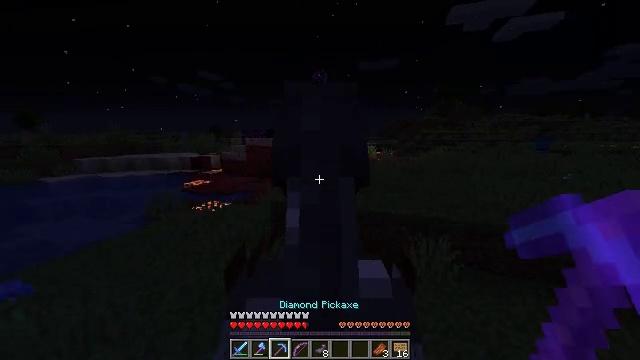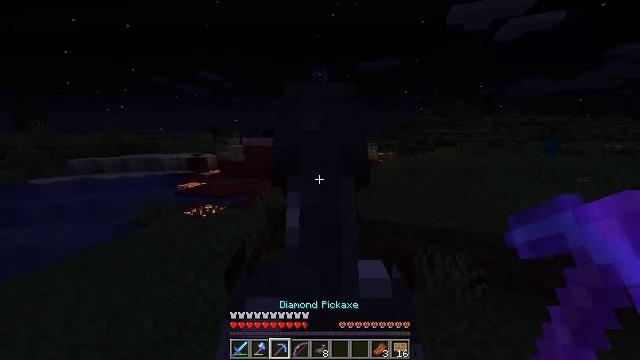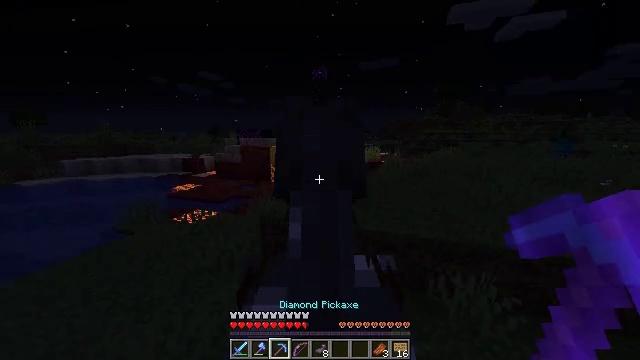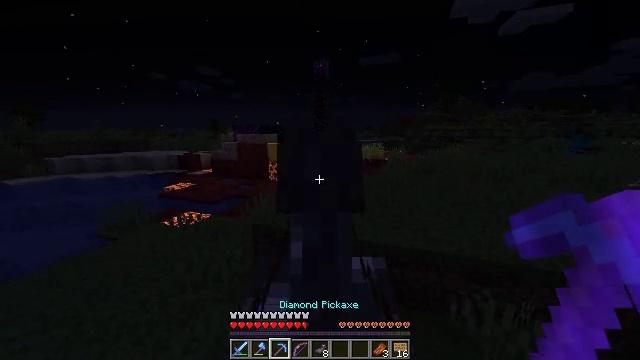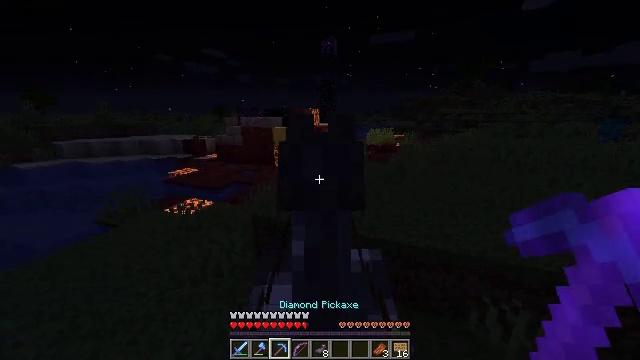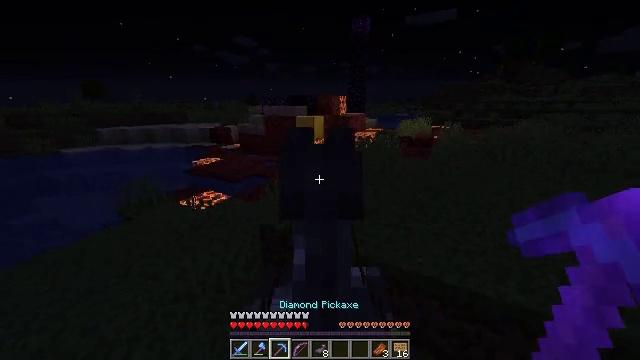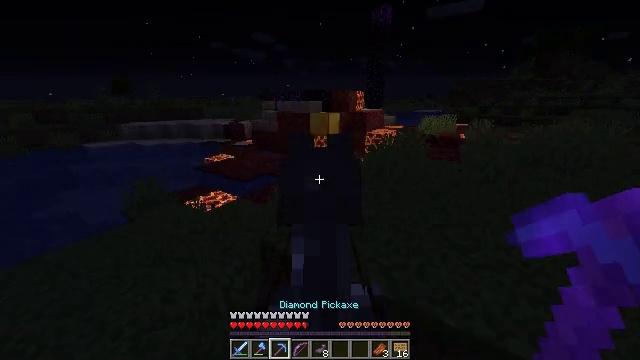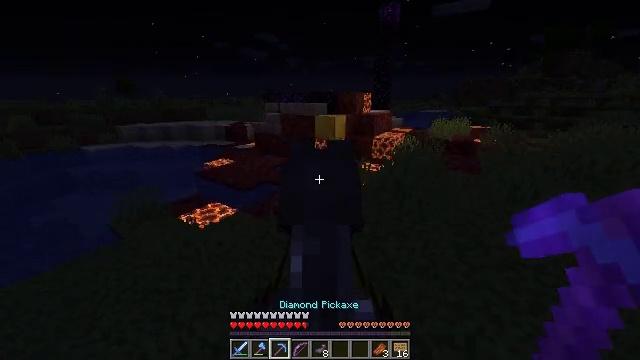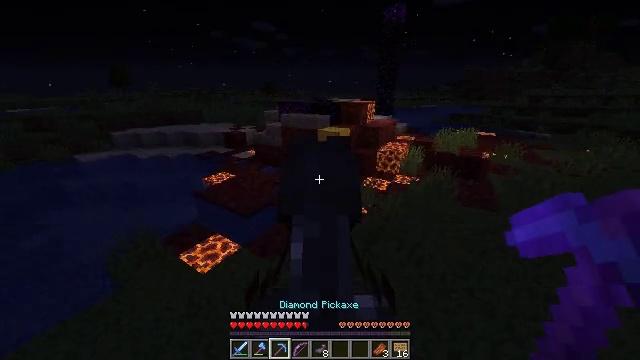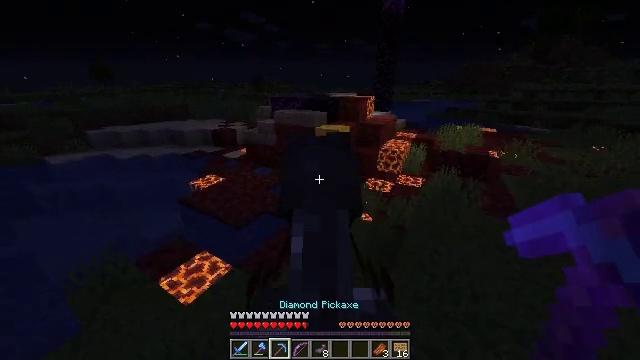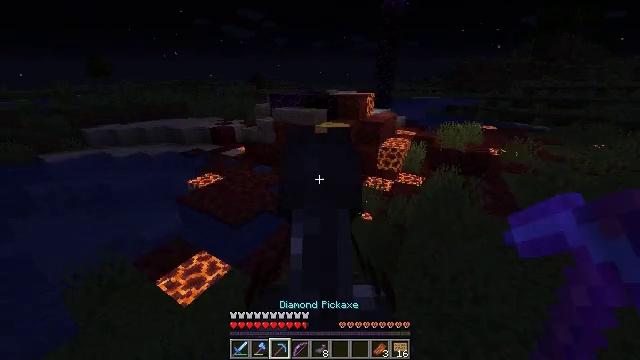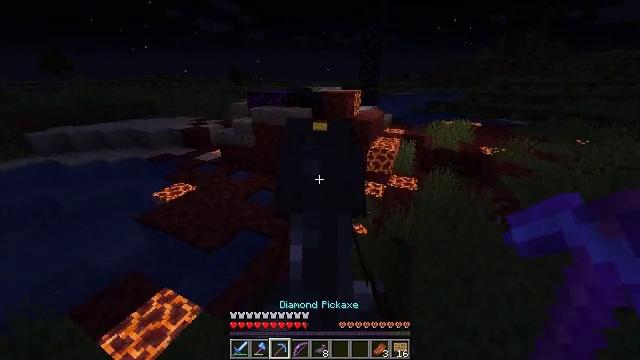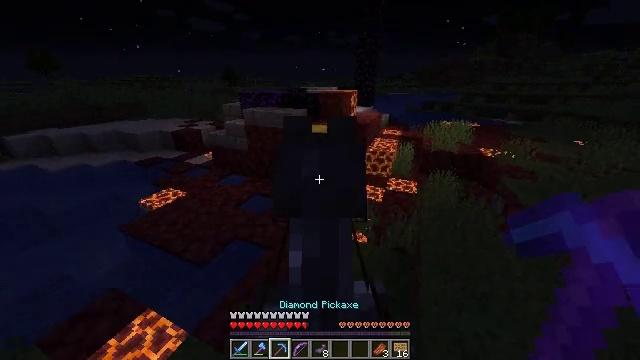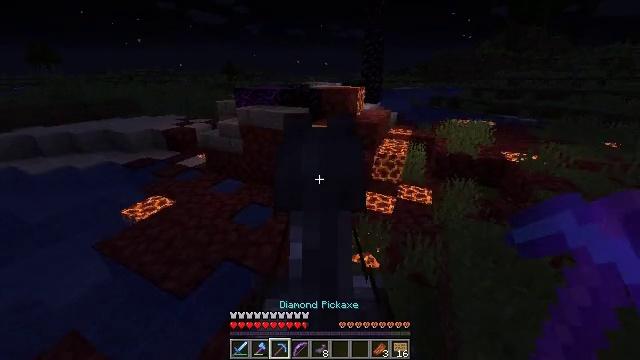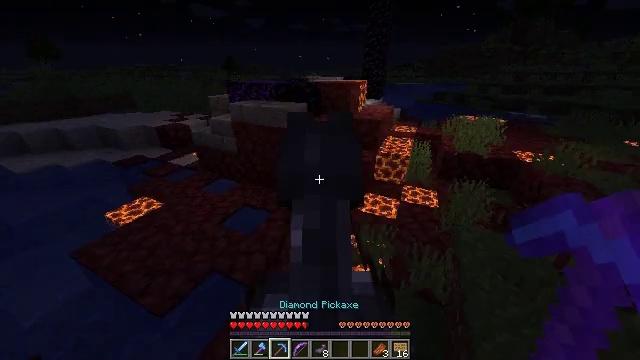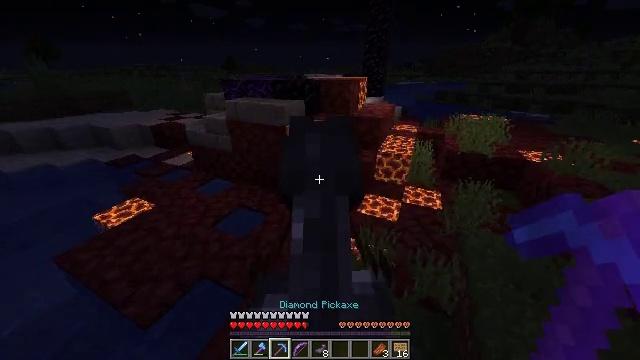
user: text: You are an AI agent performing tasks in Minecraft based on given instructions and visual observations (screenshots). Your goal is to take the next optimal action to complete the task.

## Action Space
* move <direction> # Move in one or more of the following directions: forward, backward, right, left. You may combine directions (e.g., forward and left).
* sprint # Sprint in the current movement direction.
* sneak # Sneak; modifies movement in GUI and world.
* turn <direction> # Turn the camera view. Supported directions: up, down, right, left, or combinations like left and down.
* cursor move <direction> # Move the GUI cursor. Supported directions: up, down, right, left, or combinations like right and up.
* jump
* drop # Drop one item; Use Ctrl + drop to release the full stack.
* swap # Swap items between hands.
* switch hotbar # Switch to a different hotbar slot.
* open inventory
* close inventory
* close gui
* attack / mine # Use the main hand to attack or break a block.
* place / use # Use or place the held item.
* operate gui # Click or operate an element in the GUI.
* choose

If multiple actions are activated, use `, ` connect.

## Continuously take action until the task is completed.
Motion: motion action
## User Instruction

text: Retrieve the valuable gold block.
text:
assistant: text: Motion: move forward
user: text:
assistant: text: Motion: move forward
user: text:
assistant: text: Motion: move forward
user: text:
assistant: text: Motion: move forward, turn left and down
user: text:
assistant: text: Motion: move forward and move left, turn left and down
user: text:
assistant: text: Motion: move forward and move left, turn left
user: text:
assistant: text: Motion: move forward and move left
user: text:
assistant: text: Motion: move forward, turn right and down
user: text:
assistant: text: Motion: move forward, turn right and down
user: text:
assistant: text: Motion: move forward, turn right
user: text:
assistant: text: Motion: move forward, turn right
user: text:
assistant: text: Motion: move forward
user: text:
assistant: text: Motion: move forward and move right, turn down
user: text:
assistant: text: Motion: move forward and move right, turn down
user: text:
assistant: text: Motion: move forward and move right
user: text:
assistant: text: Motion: move forward and move right
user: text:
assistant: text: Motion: move forward and move right, turn left and up
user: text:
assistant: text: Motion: move forward and move right, turn left and up
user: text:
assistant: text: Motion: move right, turn left and up
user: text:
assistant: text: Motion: turn left and up
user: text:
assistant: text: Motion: turn left and up, attack / mine
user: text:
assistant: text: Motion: attack / mine
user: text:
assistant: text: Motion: attack / mine
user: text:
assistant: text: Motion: turn right, attack / mine
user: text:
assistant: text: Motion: attack / mine
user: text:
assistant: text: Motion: attack / mine
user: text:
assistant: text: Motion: attack / mine
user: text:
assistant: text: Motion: attack / mine
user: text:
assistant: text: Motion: attack / mine
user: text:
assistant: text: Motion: attack / mine